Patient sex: M
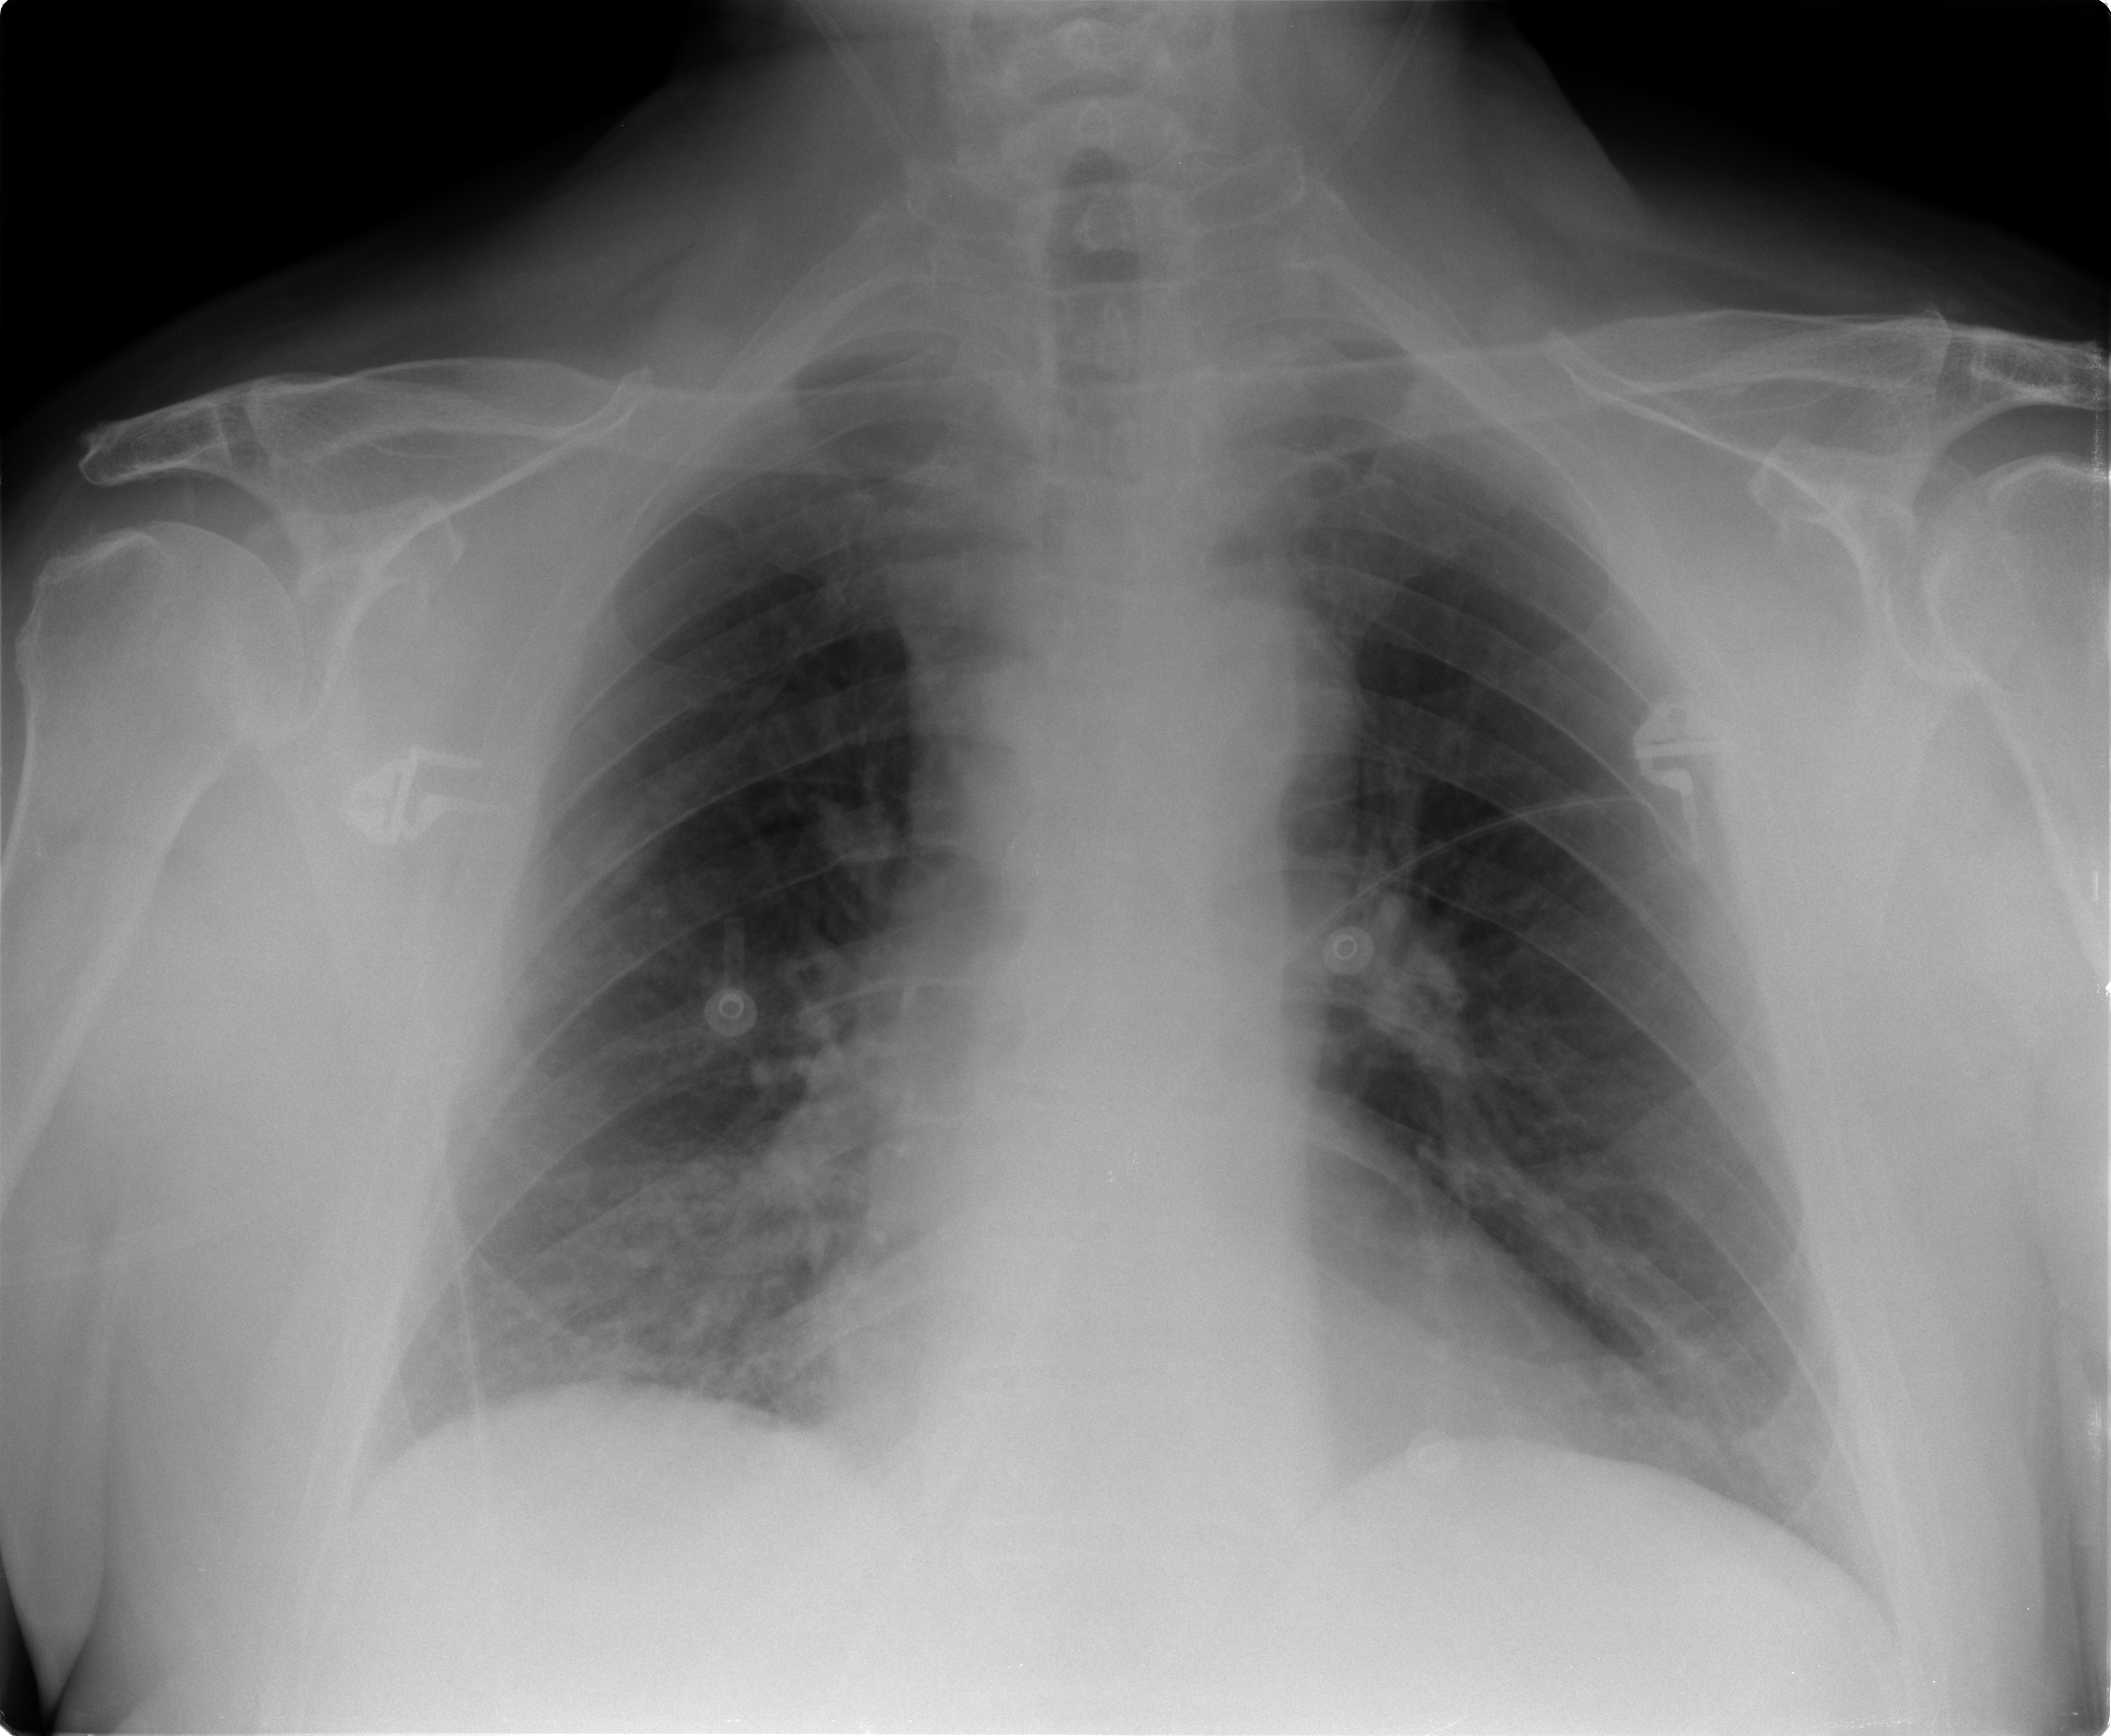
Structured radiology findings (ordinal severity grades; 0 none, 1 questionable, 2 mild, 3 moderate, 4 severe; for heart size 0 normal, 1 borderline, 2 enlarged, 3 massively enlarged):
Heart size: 0
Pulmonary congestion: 1
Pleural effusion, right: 0
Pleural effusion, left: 0
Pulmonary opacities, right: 0
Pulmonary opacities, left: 0
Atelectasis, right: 1
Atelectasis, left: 1